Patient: sex M, age 69
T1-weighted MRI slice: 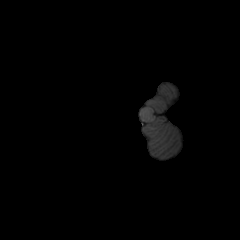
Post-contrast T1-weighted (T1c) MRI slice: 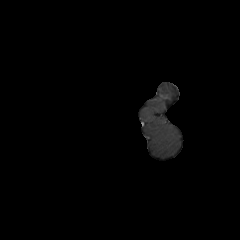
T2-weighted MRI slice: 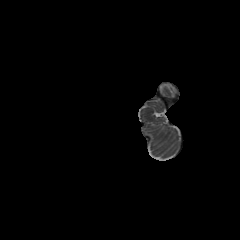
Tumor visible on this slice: no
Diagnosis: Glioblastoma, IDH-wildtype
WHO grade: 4